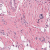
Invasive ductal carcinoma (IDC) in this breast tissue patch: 1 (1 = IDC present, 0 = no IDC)